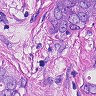
Metastatic tissue present: yes